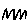
Label: zigzag